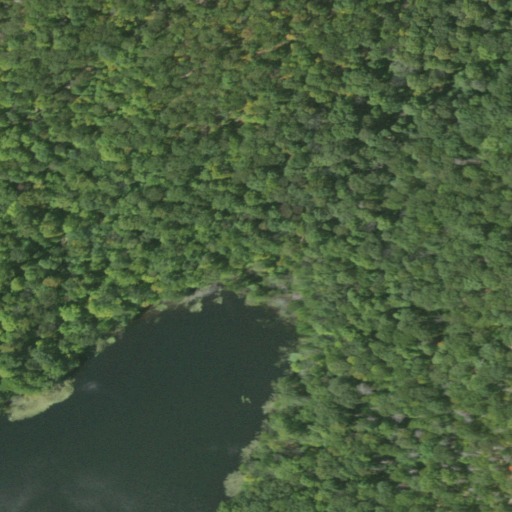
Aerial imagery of valley in New York named Cat Hollow containing deciduous forest, open water, herbaceous wetlands, and mixed forest